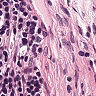
Metastatic tissue present: no